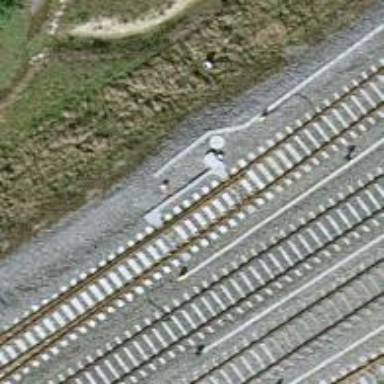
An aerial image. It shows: Railway switch.